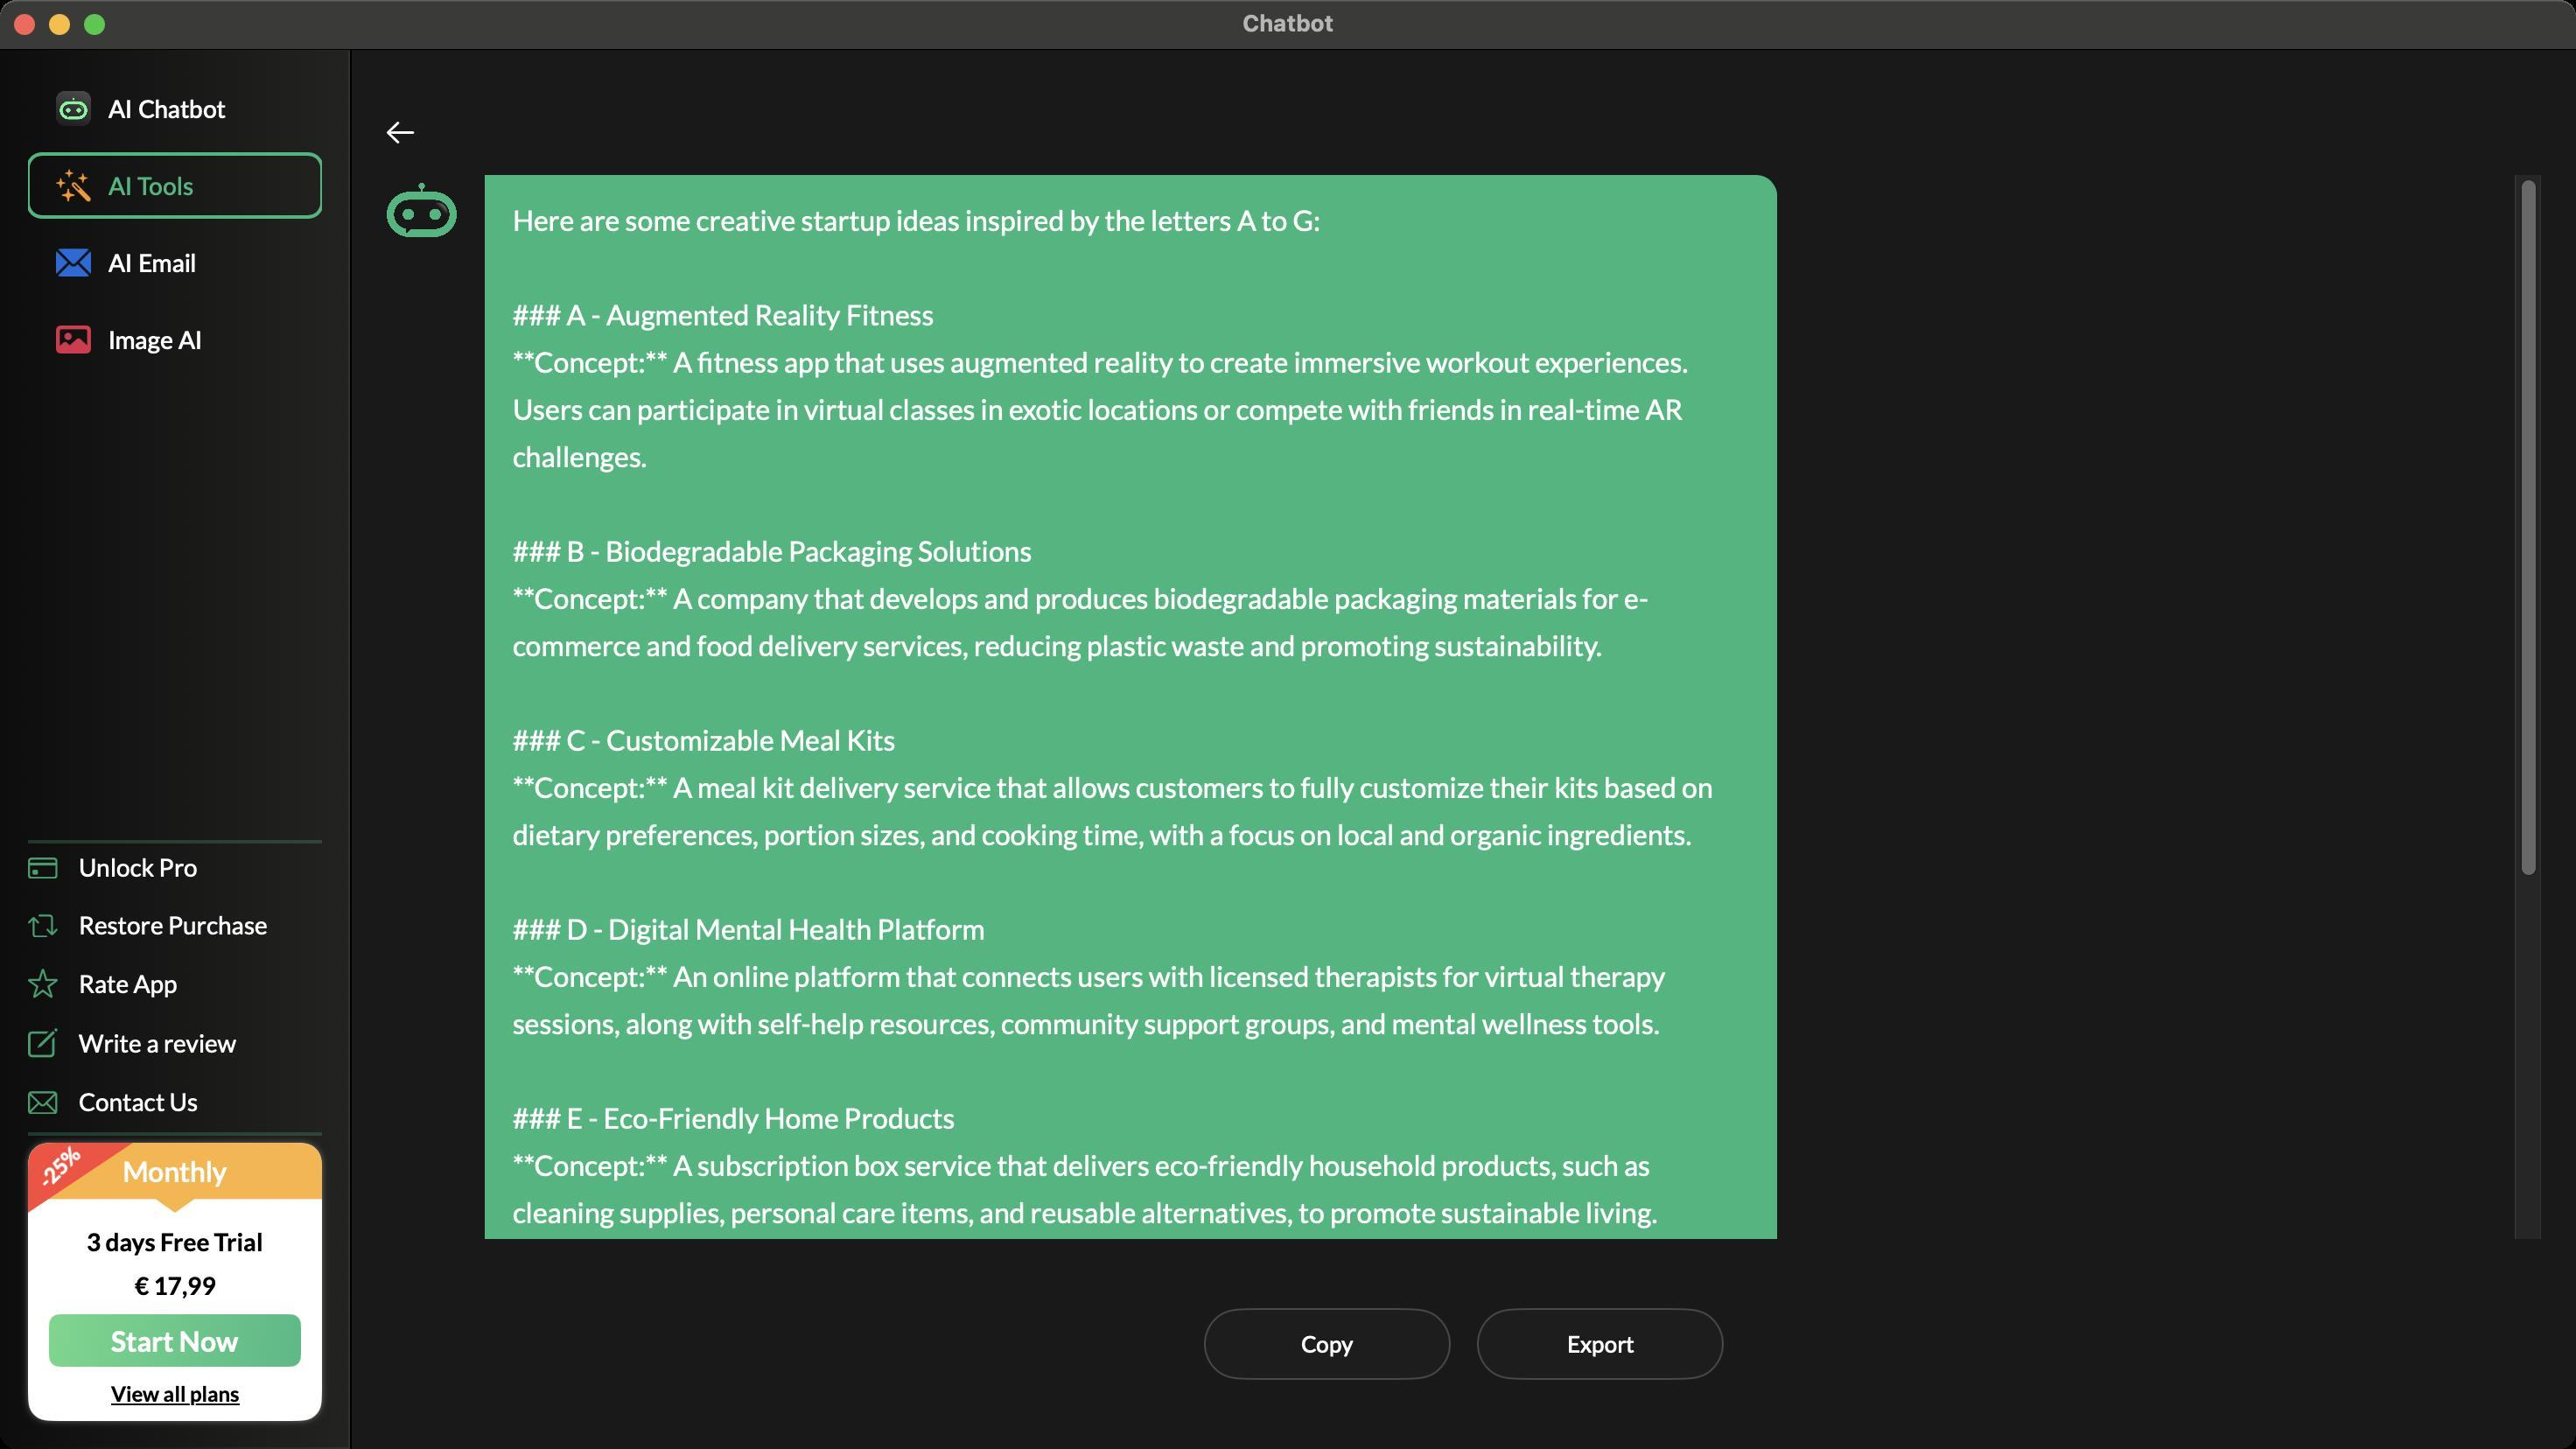
Accessibility tree:
{"name": "Chatbot", "role": "AXWindow", "description": null, "role_description": "standard window", "value": null, "position": "174.00;74.00", "size": "1472;828", "children": [{"name": null, "role": "AXSplitGroup", "description": null, "role_description": "split group", "value": null, "position": "0.00;28.00", "size": "1472;800", "children": [{"name": null, "role": "AXScrollArea", "description": null, "role_description": "scroll area", "value": null, "position": "0.00;28.00", "size": "200;800", "children": [{"name": null, "role": "AXTable", "description": null, "role_description": "table", "value": null, "position": "1.00;29.00", "size": "198;798", "children": [{"name": null, "role": "AXColumn", "description": null, "role_description": "column", "value": null, "position": "1.00;29.00", "size": "198;798", "children": []}]}]}, {"name": null, "role": "AXGroup", "description": null, "role_description": "group", "value": null, "position": "0.00;28.00", "size": "200;800", "children": [{"name": null, "role": "AXScrollArea", "description": null, "role_description": "scroll area", "value": null, "position": "16.00;44.00", "size": "168;428", "children": [{"name": null, "role": "AXImage", "description": "appiconsmall", "role_description": "image", "value": null, "position": "32.00;52.00", "size": "20;20", "children": []}, {"name": null, "role": "AXStaticText", "description": null, "role_description": "text", "value": "AI Chatbot", "position": "62.00;53.50", "size": "67;17", "children": []}, {"name": null, "role": "AXImage", "description": "aitools", "role_description": "image", "value": null, "position": "32.00;96.50", "size": "20;19", "children": []}, {"name": null, "role": "AXStaticText", "description": null, "role_description": "text", "value": "AI Tools", "position": "62.00;97.50", "size": "49;17", "children": []}, {"name": null, "role": "AXImage", "description": "aiemail", "role_description": "image", "value": null, "position": "32.00;142.00", "size": "20;16", "children": []}, {"name": null, "role": "AXStaticText", "description": null, "role_description": "text", "value": "AI Email", "position": "62.00;141.50", "size": "50;17", "children": []}, {"name": null, "role": "AXImage", "description": "imageai", "role_description": "image", "value": null, "position": "32.00;186.00", "size": "20;16", "children": []}, {"name": null, "role": "AXStaticText", "description": null, "role_description": "text", "value": "Image AI", "position": "62.00;185.50", "size": "54;17", "children": []}]}, {"name": null, "role": "AXImage", "description": "unlock", "role_description": "image", "value": null, "position": "16.00;489.50", "size": "17;12", "children": []}, {"name": null, "role": "AXStaticText", "description": null, "role_description": "text", "value": "Unlock Pro", "position": "45.00;487.16", "size": "68;17", "children": []}, {"name": null, "role": "AXImage", "description": "restore", "role_description": "image", "value": null, "position": "16.00;522.00", "size": "17;14", "children": []}, {"name": null, "role": "AXStaticText", "description": null, "role_description": "text", "value": "Restore Purchase", "position": "45.00;520.16", "size": "108;17", "children": []}, {"name": null, "role": "AXImage", "description": "star", "role_description": "image", "value": null, "position": "16.00;553.00", "size": "17;18", "children": []}, {"name": null, "role": "AXStaticText", "description": null, "role_description": "text", "value": "Rate App", "position": "45.00;553.49", "size": "56;17", "children": []}, {"name": null, "role": "AXImage", "description": "write review", "role_description": "image", "value": null, "position": "16.00;587.00", "size": "17;18", "children": []}, {"name": null, "role": "AXStaticText", "description": null, "role_description": "text", "value": "Write a review", "position": "45.00;587.50", "size": "90;17", "children": []}, {"name": null, "role": "AXImage", "description": "mail envelope", "role_description": "image", "value": null, "position": "16.00;623.00", "size": "17;14", "children": []}, {"name": null, "role": "AXStaticText", "description": null, "role_description": "text", "value": "Contact Us", "position": "45.00;621.18", "size": "68;17", "children": []}, {"name": null, "role": "AXStaticText", "description": null, "role_description": "text", "value": "-25%", "position": "18.80;651.80", "size": "30;30", "children": []}, {"name": null, "role": "AXStaticText", "description": null, "role_description": "text", "value": "Monthly", "position": "70.00;659.50", "size": "60;19", "children": []}, {"name": null, "role": "AXStaticText", "description": null, "role_description": "text", "value": "3 days Free Trial", "position": "49.50;701.00", "size": "101;17", "children": []}, {"name": null, "role": "AXStaticText", "description": null, "role_description": "text", "value": "€ 17,99", "position": "76.75;726.00", "size": "46;17", "children": []}, {"name": null, "role": "AXStaticText", "description": null, "role_description": "text", "value": "Start Now", "position": "63.50;756.50", "size": "73;19", "children": []}, {"name": null, "role": "AXStaticText", "description": null, "role_description": "text", "value": "View all plans", "position": "63.25;789.00", "size": "74;15", "children": []}]}, {"name": null, "role": "AXSplitter", "description": null, "role_description": "splitter", "value": 200.0, "position": "200.00;28.00", "size": "1;800", "children": []}, {"name": null, "role": "AXGroup", "description": null, "role_description": "group", "value": null, "position": "201.00;28.00", "size": "1271;800", "children": [{"name": null, "role": "AXImage", "description": "arrow.left", "role_description": "image", "value": null, "position": "221.00;69.50", "size": "16;13", "children": []}, {"name": null, "role": "AXScrollArea", "description": null, "role_description": "scroll area", "value": null, "position": "221.00;100.00", "size": "1231;608", "children": [{"name": null, "role": "AXImage", "description": "logo", "role_description": "image", "value": null, "position": "221.00;104.50", "size": "40;31", "children": []}, {"name": null, "role": "AXStaticText", "description": null, "role_description": "text", "value": "Here are some creative startup ideas inspired by the letters A to G:\n\n### A - Augmented Reality Fitness\n**Concept:** A fitness app that uses augmented reality to create immersive workout experiences. Users can participate in virtual classes in exotic locations or compete with friends in real-time AR challenges.\n\n### B - Biodegradable Packaging Solutions\n**Concept:** A company that develops and produces biodegradable packaging materials for e-commerce and food delivery services, reducing plastic waste and promoting sustainability.\n\n### C - Customizable Meal Kits\n**Concept:** A meal kit delivery service that allows customers to fully customize their kits based on dietary preferences, portion sizes, and cooking time, with a focus on local and organic ingredients.\n\n### D - Digital Mental Health Platform\n**Concept:** An online platform that connects users with licensed therapists for virtual therapy sessions, along with self-help resources, community support groups, and mental wellness tools.\n\n### E - Eco-Friendly Home Products\n**Concept:** A subscription box service that delivers eco-friendly household products, such as cleaning supplies, personal care items, and reusable alternatives, to promote sustainable living.\n\n### F - Freelance Skill Exchange\n**Concept:** A platform where freelancers can trade skills and services with each other, allowing them to gain new skills without monetary transactions, fostering a community of collaboration.\n\n### G - Gamified Learning for Kids\n**Concept:** An educational app that uses gamification to teach children various subjects, incorporating interactive games, challenges, and rewards to make learning fun and engaging.\n\nThese ideas can be further developed and tailored to specific markets or demographics!", "position": "293.00;116.00", "size": "706;856", "children": []}, {"name": null, "role": "AXScrollBar", "description": null, "role_description": "scroll bar", "value": 0.0, "position": "1437.00;100.00", "size": "15;608", "children": [{"name": null, "role": "AXValueIndicator", "description": null, "role_description": "value indicator", "value": 0.0, "position": "1437.00;102.00", "size": "15;399", "children": []}, {"name": null, "role": "AXButton", "description": null, "role_description": "increment arrow button", "value": null, "position": "1437.00;100.00", "size": "0;0", "children": []}, {"name": null, "role": "AXButton", "description": null, "role_description": "decrement arrow button", "value": null, "position": "1437.00;100.00", "size": "0;0", "children": []}, {"name": null, "role": "AXButton", "description": null, "role_description": "increment page button", "value": null, "position": "1437.00;501.50", "size": "15;206", "children": []}, {"name": null, "role": "AXButton", "description": null, "role_description": "decrement page button", "value": null, "position": "1437.00;100.00", "size": "15;2", "children": []}]}]}, {"name": null, "role": "AXStaticText", "description": null, "role_description": "text", "value": "Copy", "position": "688.50;748.00", "size": "140;40", "children": []}, {"name": null, "role": "AXStaticText", "description": null, "role_description": "text", "value": "Export", "position": "844.50;748.00", "size": "140;40", "children": []}]}]}, {"name": null, "role": "AXButton", "description": null, "role_description": "close button", "value": null, "position": "7.00;6.00", "size": "14;16", "children": []}, {"name": null, "role": "AXButton", "description": null, "role_description": "full screen button", "value": null, "position": "47.00;6.00", "size": "14;16", "children": [{"name": null, "role": "AXGroup", "description": null, "role_description": "group", "value": null, "position": "47.00;6.00", "size": "14;16", "children": [{"name": null, "role": "AXGroup", "description": null, "role_description": "group", "value": null, "position": "47.00;6.00", "size": "14;16", "children": []}]}]}, {"name": null, "role": "AXButton", "description": null, "role_description": "minimize button", "value": null, "position": "27.00;6.00", "size": "14;16", "children": []}, {"name": null, "role": "AXStaticText", "description": null, "role_description": "text", "value": "Chatbot", "position": "708.00;5.00", "size": "57;16", "children": []}]}